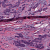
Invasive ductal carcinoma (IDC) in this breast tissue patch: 1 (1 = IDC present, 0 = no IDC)